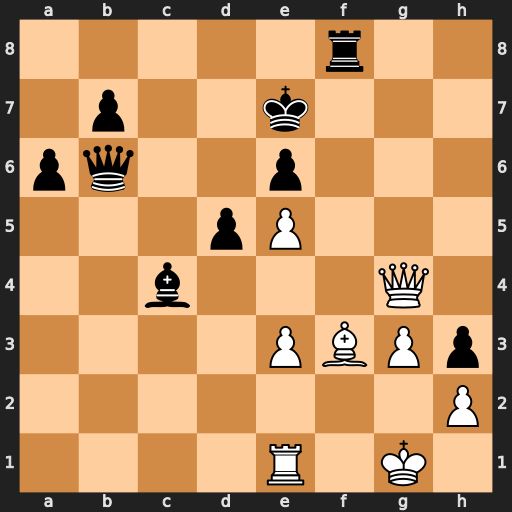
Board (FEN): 5r2/1p2k3/pq2p3/3pP3/2b3Q1/4PBPp/7P/4R1K1
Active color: w
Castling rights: -
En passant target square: -
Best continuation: Qg5+ Ke8 Bh5+ Kd7 Qg7+ Kc6 Qxf8